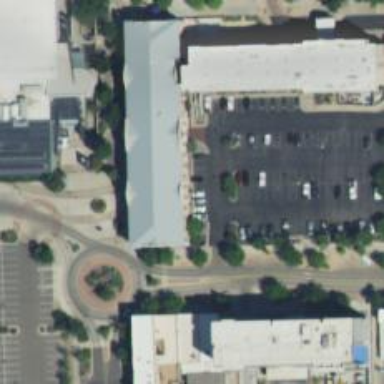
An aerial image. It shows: Parking space.